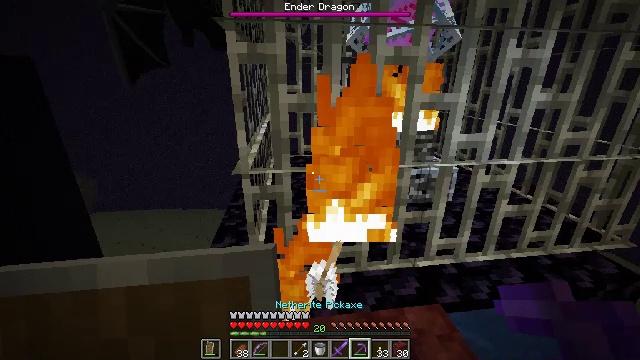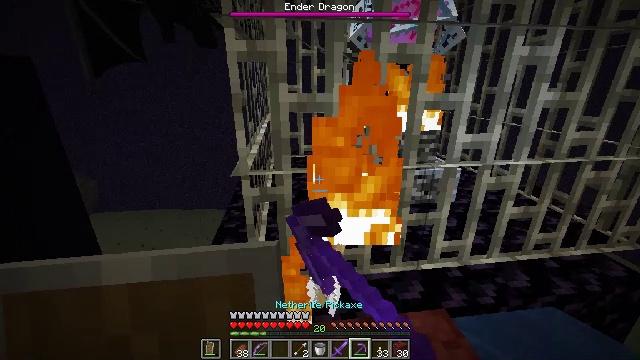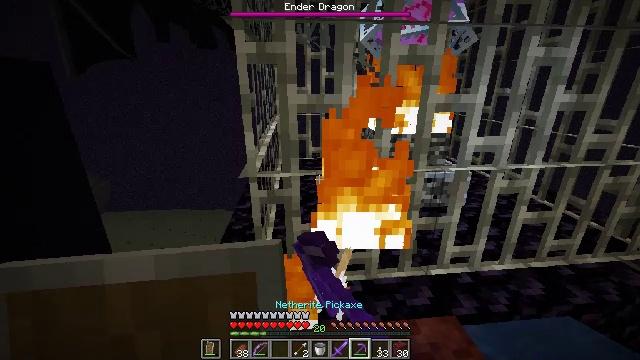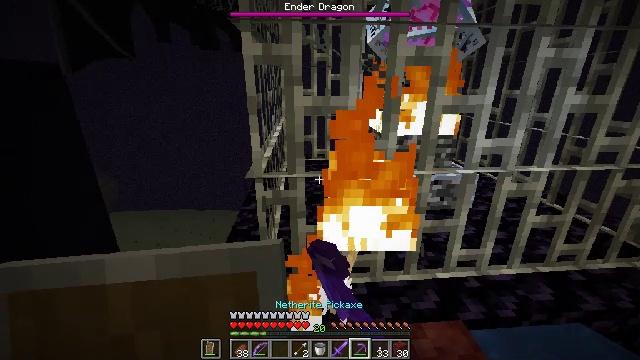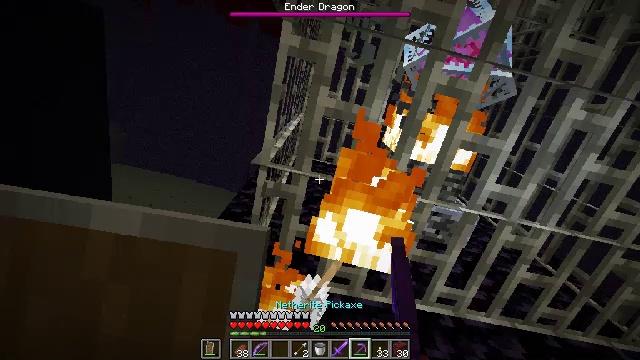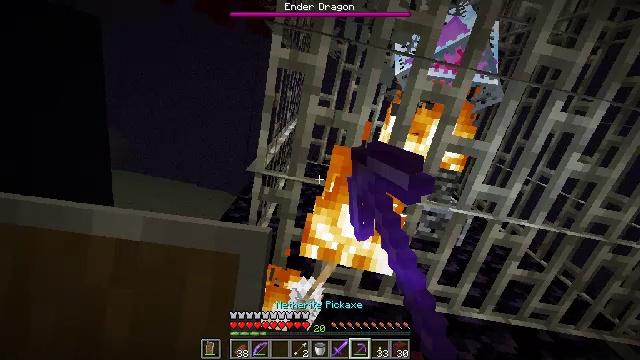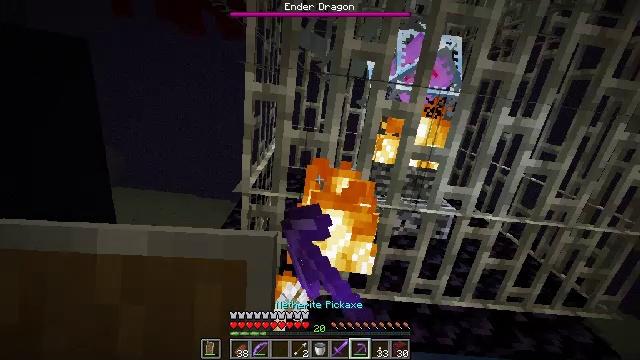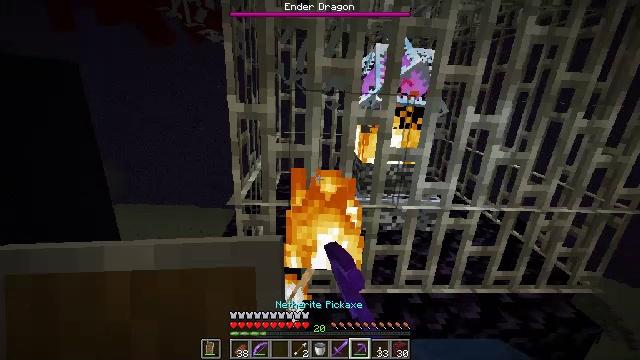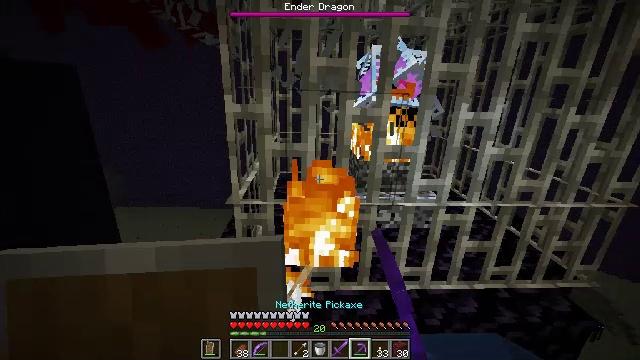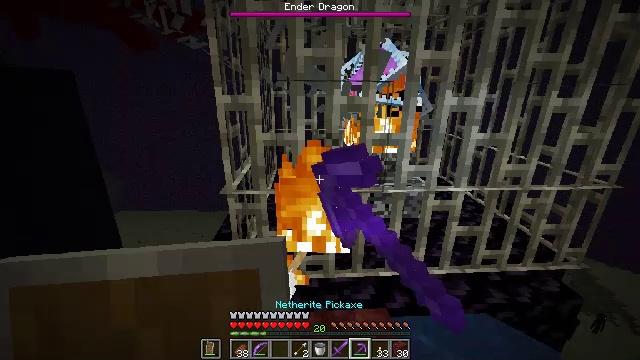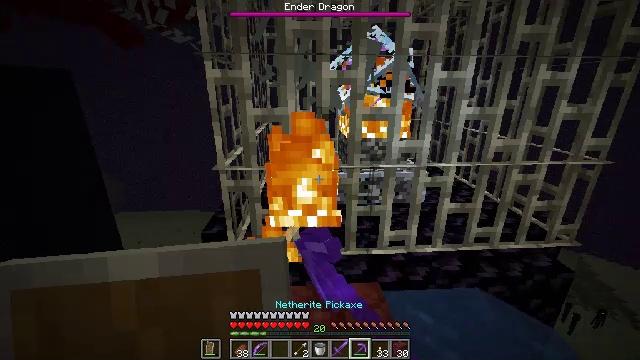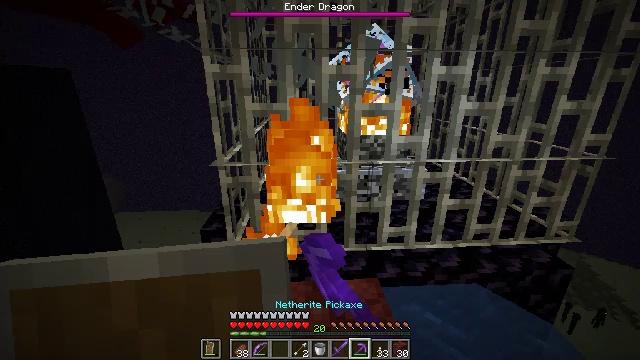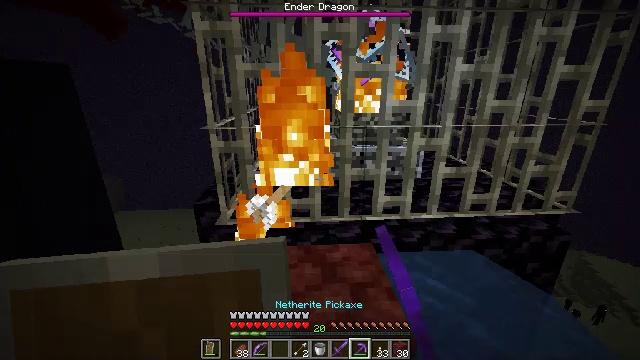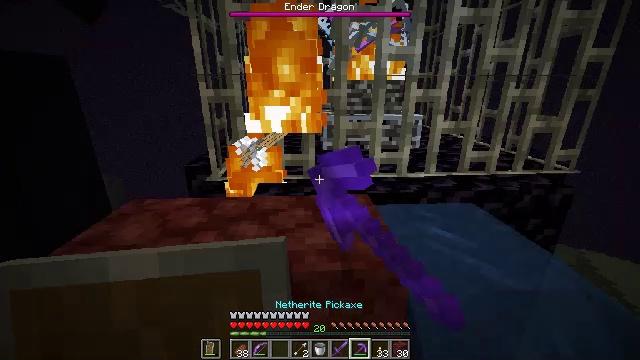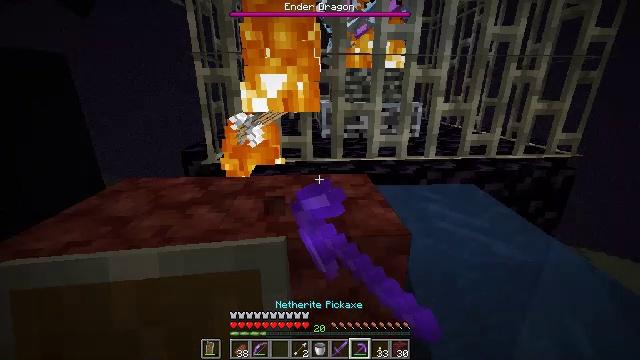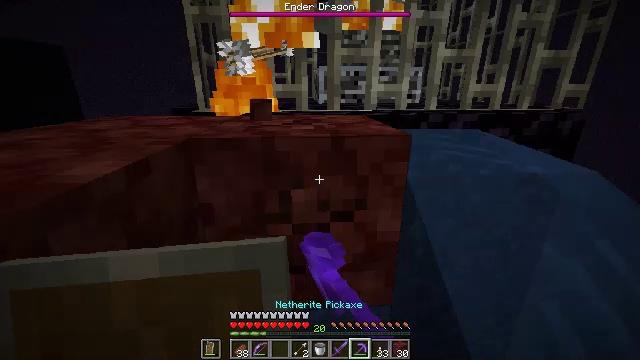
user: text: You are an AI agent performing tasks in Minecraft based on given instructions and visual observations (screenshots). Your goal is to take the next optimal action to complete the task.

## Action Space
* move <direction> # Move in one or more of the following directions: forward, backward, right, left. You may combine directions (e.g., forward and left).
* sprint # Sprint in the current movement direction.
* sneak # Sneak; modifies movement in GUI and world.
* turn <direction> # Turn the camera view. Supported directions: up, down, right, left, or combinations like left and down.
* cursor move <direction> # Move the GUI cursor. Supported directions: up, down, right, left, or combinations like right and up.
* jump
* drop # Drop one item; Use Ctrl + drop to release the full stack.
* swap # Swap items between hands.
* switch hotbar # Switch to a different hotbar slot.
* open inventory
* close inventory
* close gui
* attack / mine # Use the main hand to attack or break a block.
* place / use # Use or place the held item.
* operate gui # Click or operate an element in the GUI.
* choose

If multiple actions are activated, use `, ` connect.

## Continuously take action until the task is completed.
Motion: motion action
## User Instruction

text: Gather iron bars to use them later.
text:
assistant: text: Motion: attack / mine
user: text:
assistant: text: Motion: turn left, attack / mine
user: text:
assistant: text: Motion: turn left, attack / mine
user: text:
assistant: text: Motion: attack / mine
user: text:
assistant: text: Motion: attack / mine
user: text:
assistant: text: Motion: attack / mine
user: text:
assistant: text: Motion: attack / mine
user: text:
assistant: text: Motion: attack / mine
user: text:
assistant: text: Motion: attack / mine
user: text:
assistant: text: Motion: attack / mine
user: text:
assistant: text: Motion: attack / mine
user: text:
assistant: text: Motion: attack / mine
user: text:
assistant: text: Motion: attack / mine
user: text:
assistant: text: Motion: attack / mine
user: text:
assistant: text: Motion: attack / mine
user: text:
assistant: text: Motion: move left, attack / mine
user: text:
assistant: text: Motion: move left, attack / mine
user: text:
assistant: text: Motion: move left, attack / mine
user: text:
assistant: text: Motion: attack / mine
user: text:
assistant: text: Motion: no_op
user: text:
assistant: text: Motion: no_op
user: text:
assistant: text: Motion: no_op
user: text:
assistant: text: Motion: no_op
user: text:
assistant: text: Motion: no_op
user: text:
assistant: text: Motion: no_op
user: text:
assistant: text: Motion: move right, turn right and down
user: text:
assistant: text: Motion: move right, turn right and down
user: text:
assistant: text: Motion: move forward and move right, turn right and down
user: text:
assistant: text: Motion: move forward and move right
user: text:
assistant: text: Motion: move forward and move right, jump